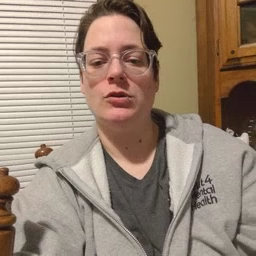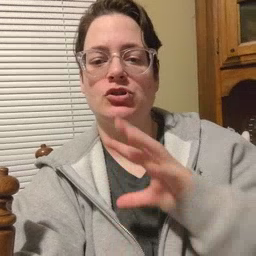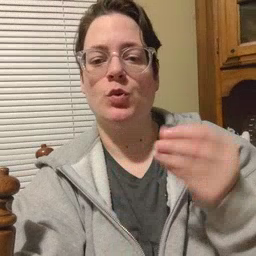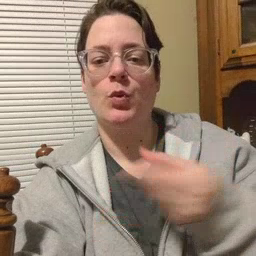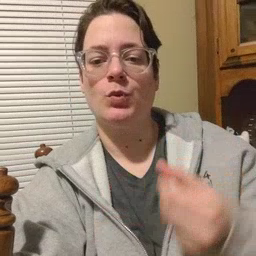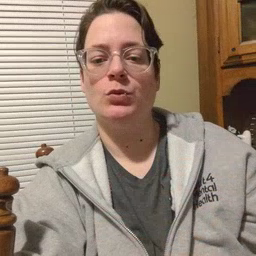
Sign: story